Question: I need to plot a combined boxplot and histogram. While I am able to plot them together I am unable to do print the xlabel abd ylabel in the histogram. Every time I try to adjust the margins I get the error 'figure margins too large'. Here is the code snippet
'''
value <- rnorm(300,mean=100,sd=20)
nf <- layout(mat = matrix(c(1,2),2,1, byrow=TRUE), height = c(1,3))
par(mar=c(2,2,1,1))
boxplot(value, horizontal=TRUE, outline=TRUE,ylim=c(0,160),
frame=F, col = "green1")
hist(value,breaks=40,xlab="Runs",ylab="Runs frequency", main = "Score")
'''
Value takes a value between 0 to 250.
I am including the plot below. Do let me know how I can adjust the margins for this
Thanks
Ganesh
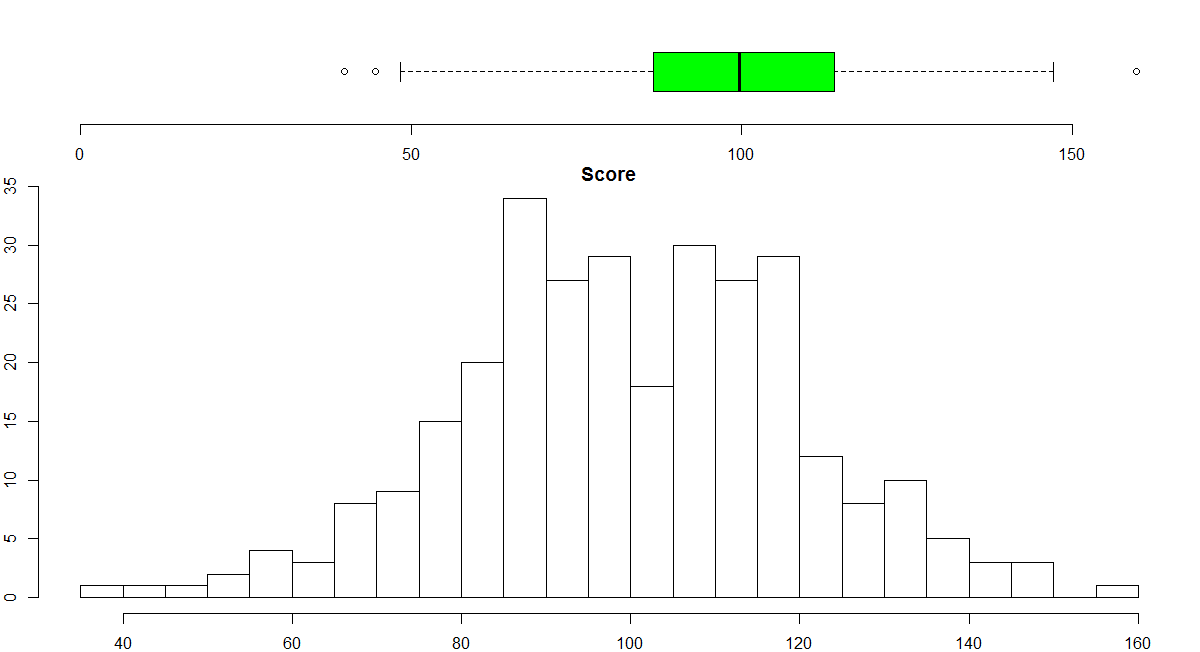
Answer: You can do it like this:
'''
value <- rnorm(300,mean=100,sd=20)
nf <- layout(mat = matrix(c(1,2),2,1, byrow=TRUE), height = c(1,3))
par(mar=c(4,4,1,1))
boxplot(value, horizontal=TRUE, outline=TRUE,ylim=c(0,160),
frame=F, col = "green1")
hist(value,breaks=40,xlab="Runs",ylab="Runs frequency", main = "Score")
'''